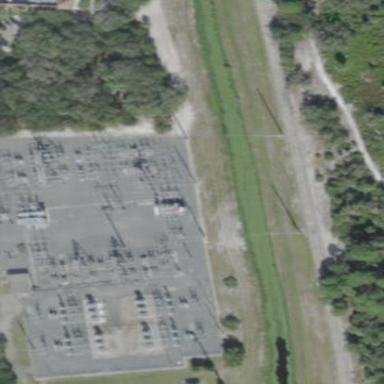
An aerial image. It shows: Outdoor power substation at the transmission level.